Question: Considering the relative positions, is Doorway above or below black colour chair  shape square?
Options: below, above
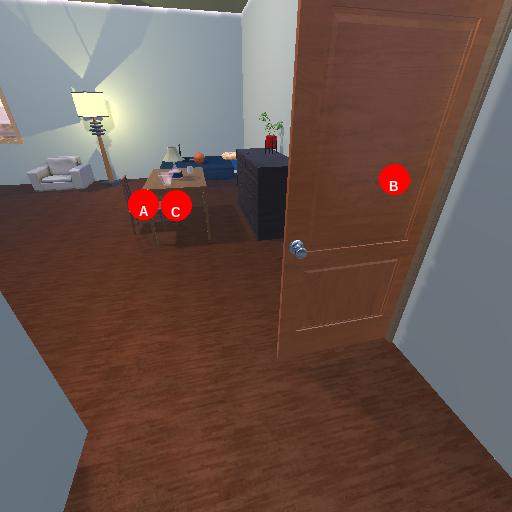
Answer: below